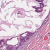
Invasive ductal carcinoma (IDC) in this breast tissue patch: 1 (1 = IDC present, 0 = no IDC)